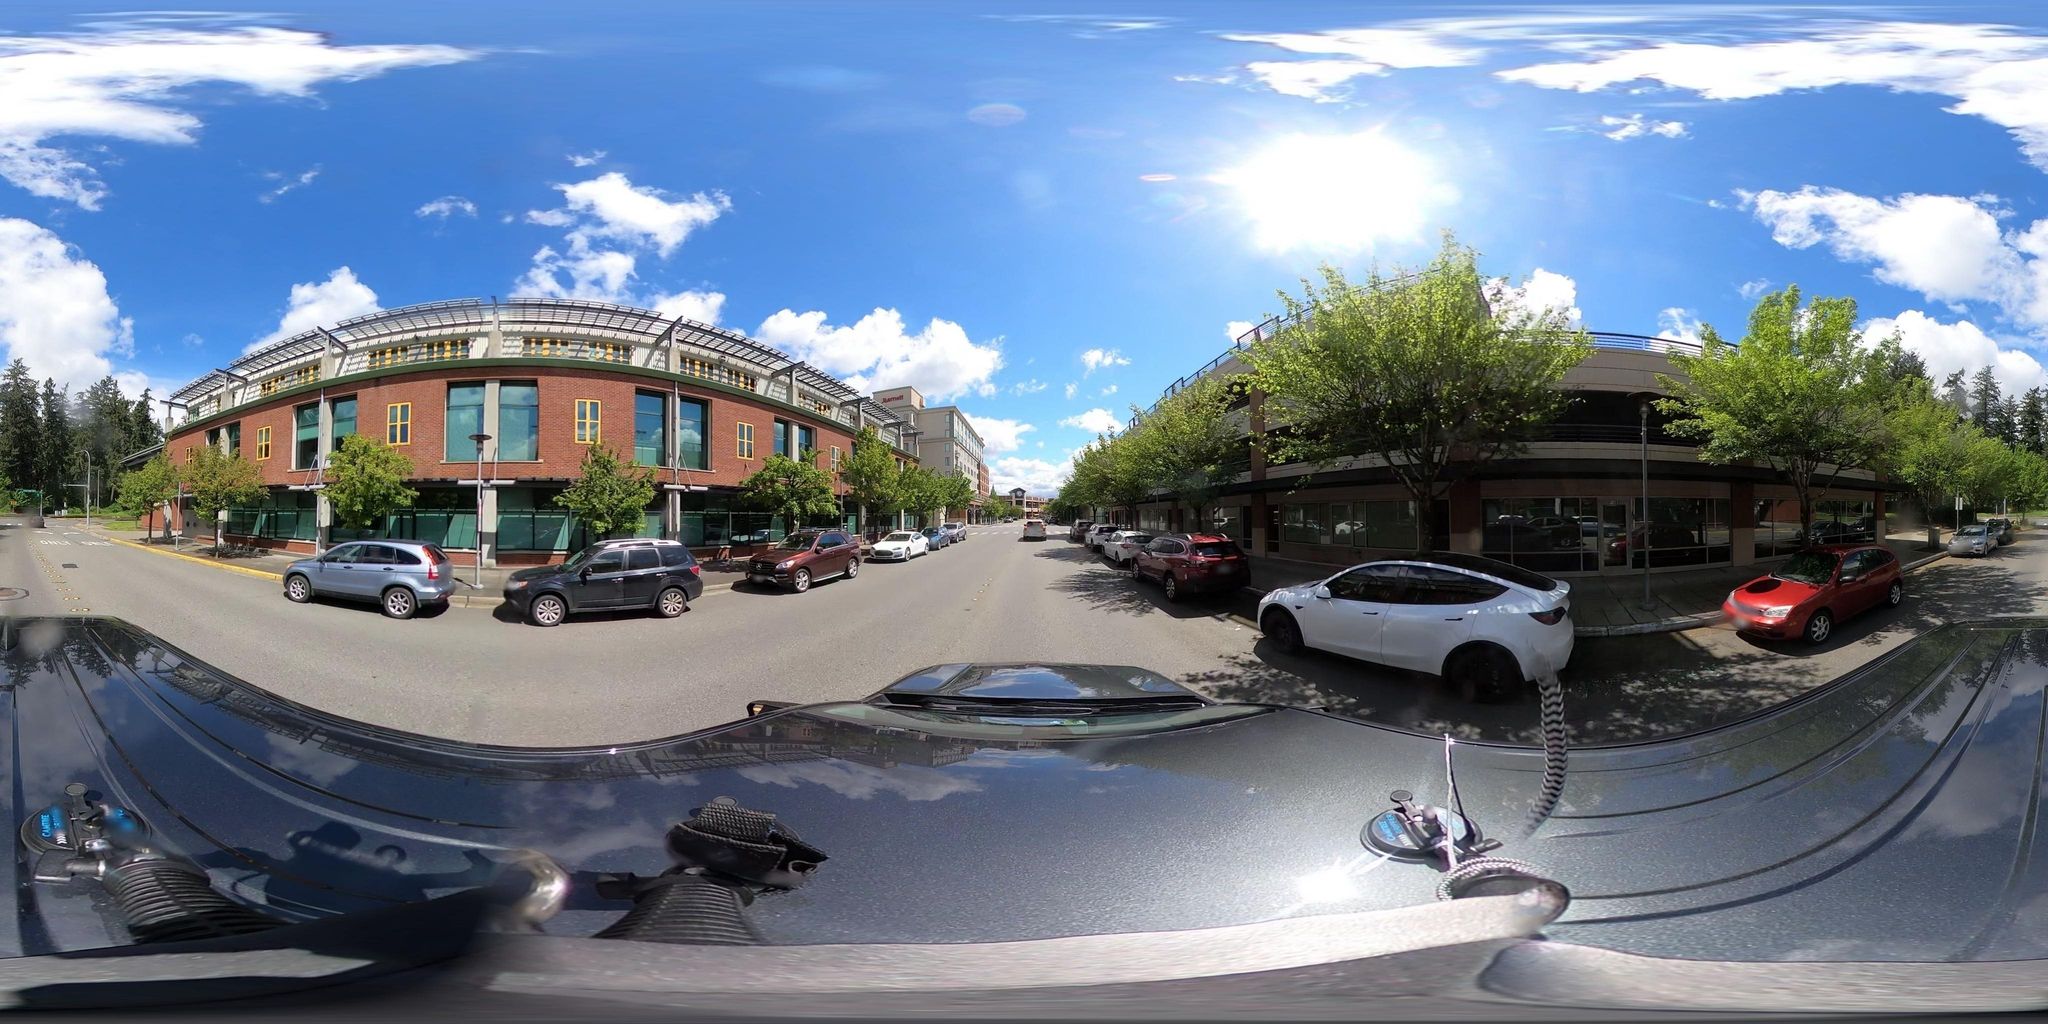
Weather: clear
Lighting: day
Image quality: good
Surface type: cycling surface
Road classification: residential
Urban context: urban centre
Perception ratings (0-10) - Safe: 2.53, Lively: 8.37, Beautiful: 5.62, Boring: 3.37, Depressing: 4.08, Wealthy: 4.49